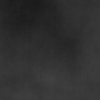
Label: dusty